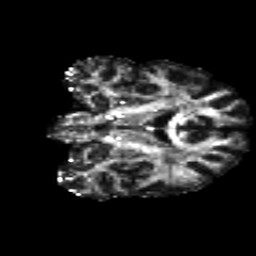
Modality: FA
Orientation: coronal
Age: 24
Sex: male
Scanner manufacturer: siemens
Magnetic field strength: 3 T
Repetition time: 8.8 s
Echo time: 0.085 s